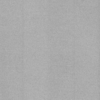
Label: dusty